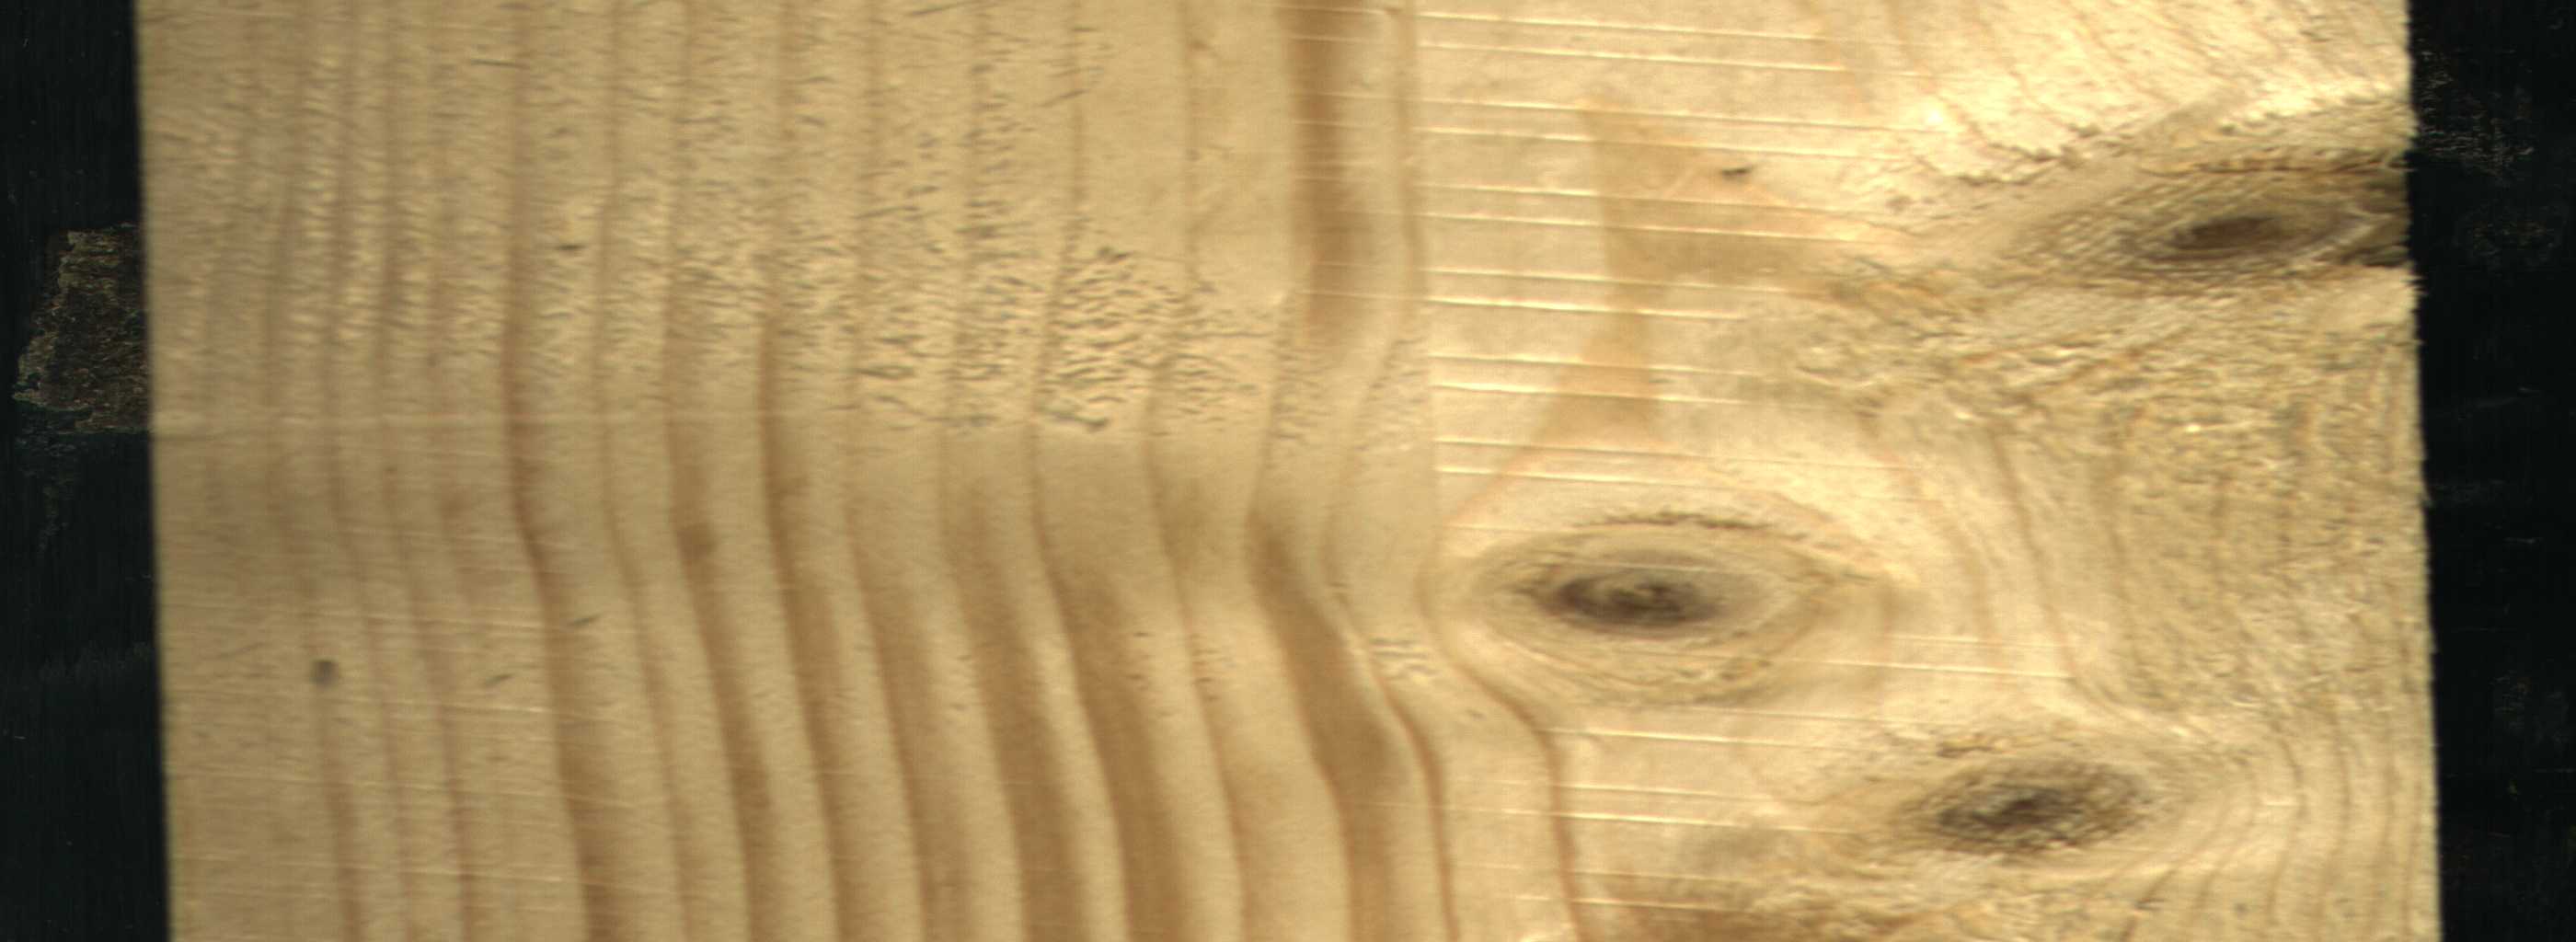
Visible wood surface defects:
Live_Knot
Live_Knot
Live_Knot